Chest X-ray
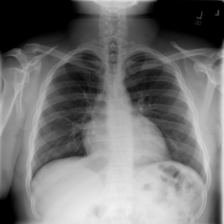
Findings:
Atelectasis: negative
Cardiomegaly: negative
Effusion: negative
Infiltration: negative
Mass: negative
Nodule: negative
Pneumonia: negative
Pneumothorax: negative
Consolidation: negative
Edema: negative
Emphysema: negative
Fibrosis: negative
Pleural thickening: negative
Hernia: negative